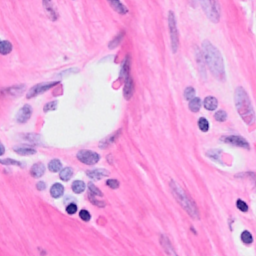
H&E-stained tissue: Breast